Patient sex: M
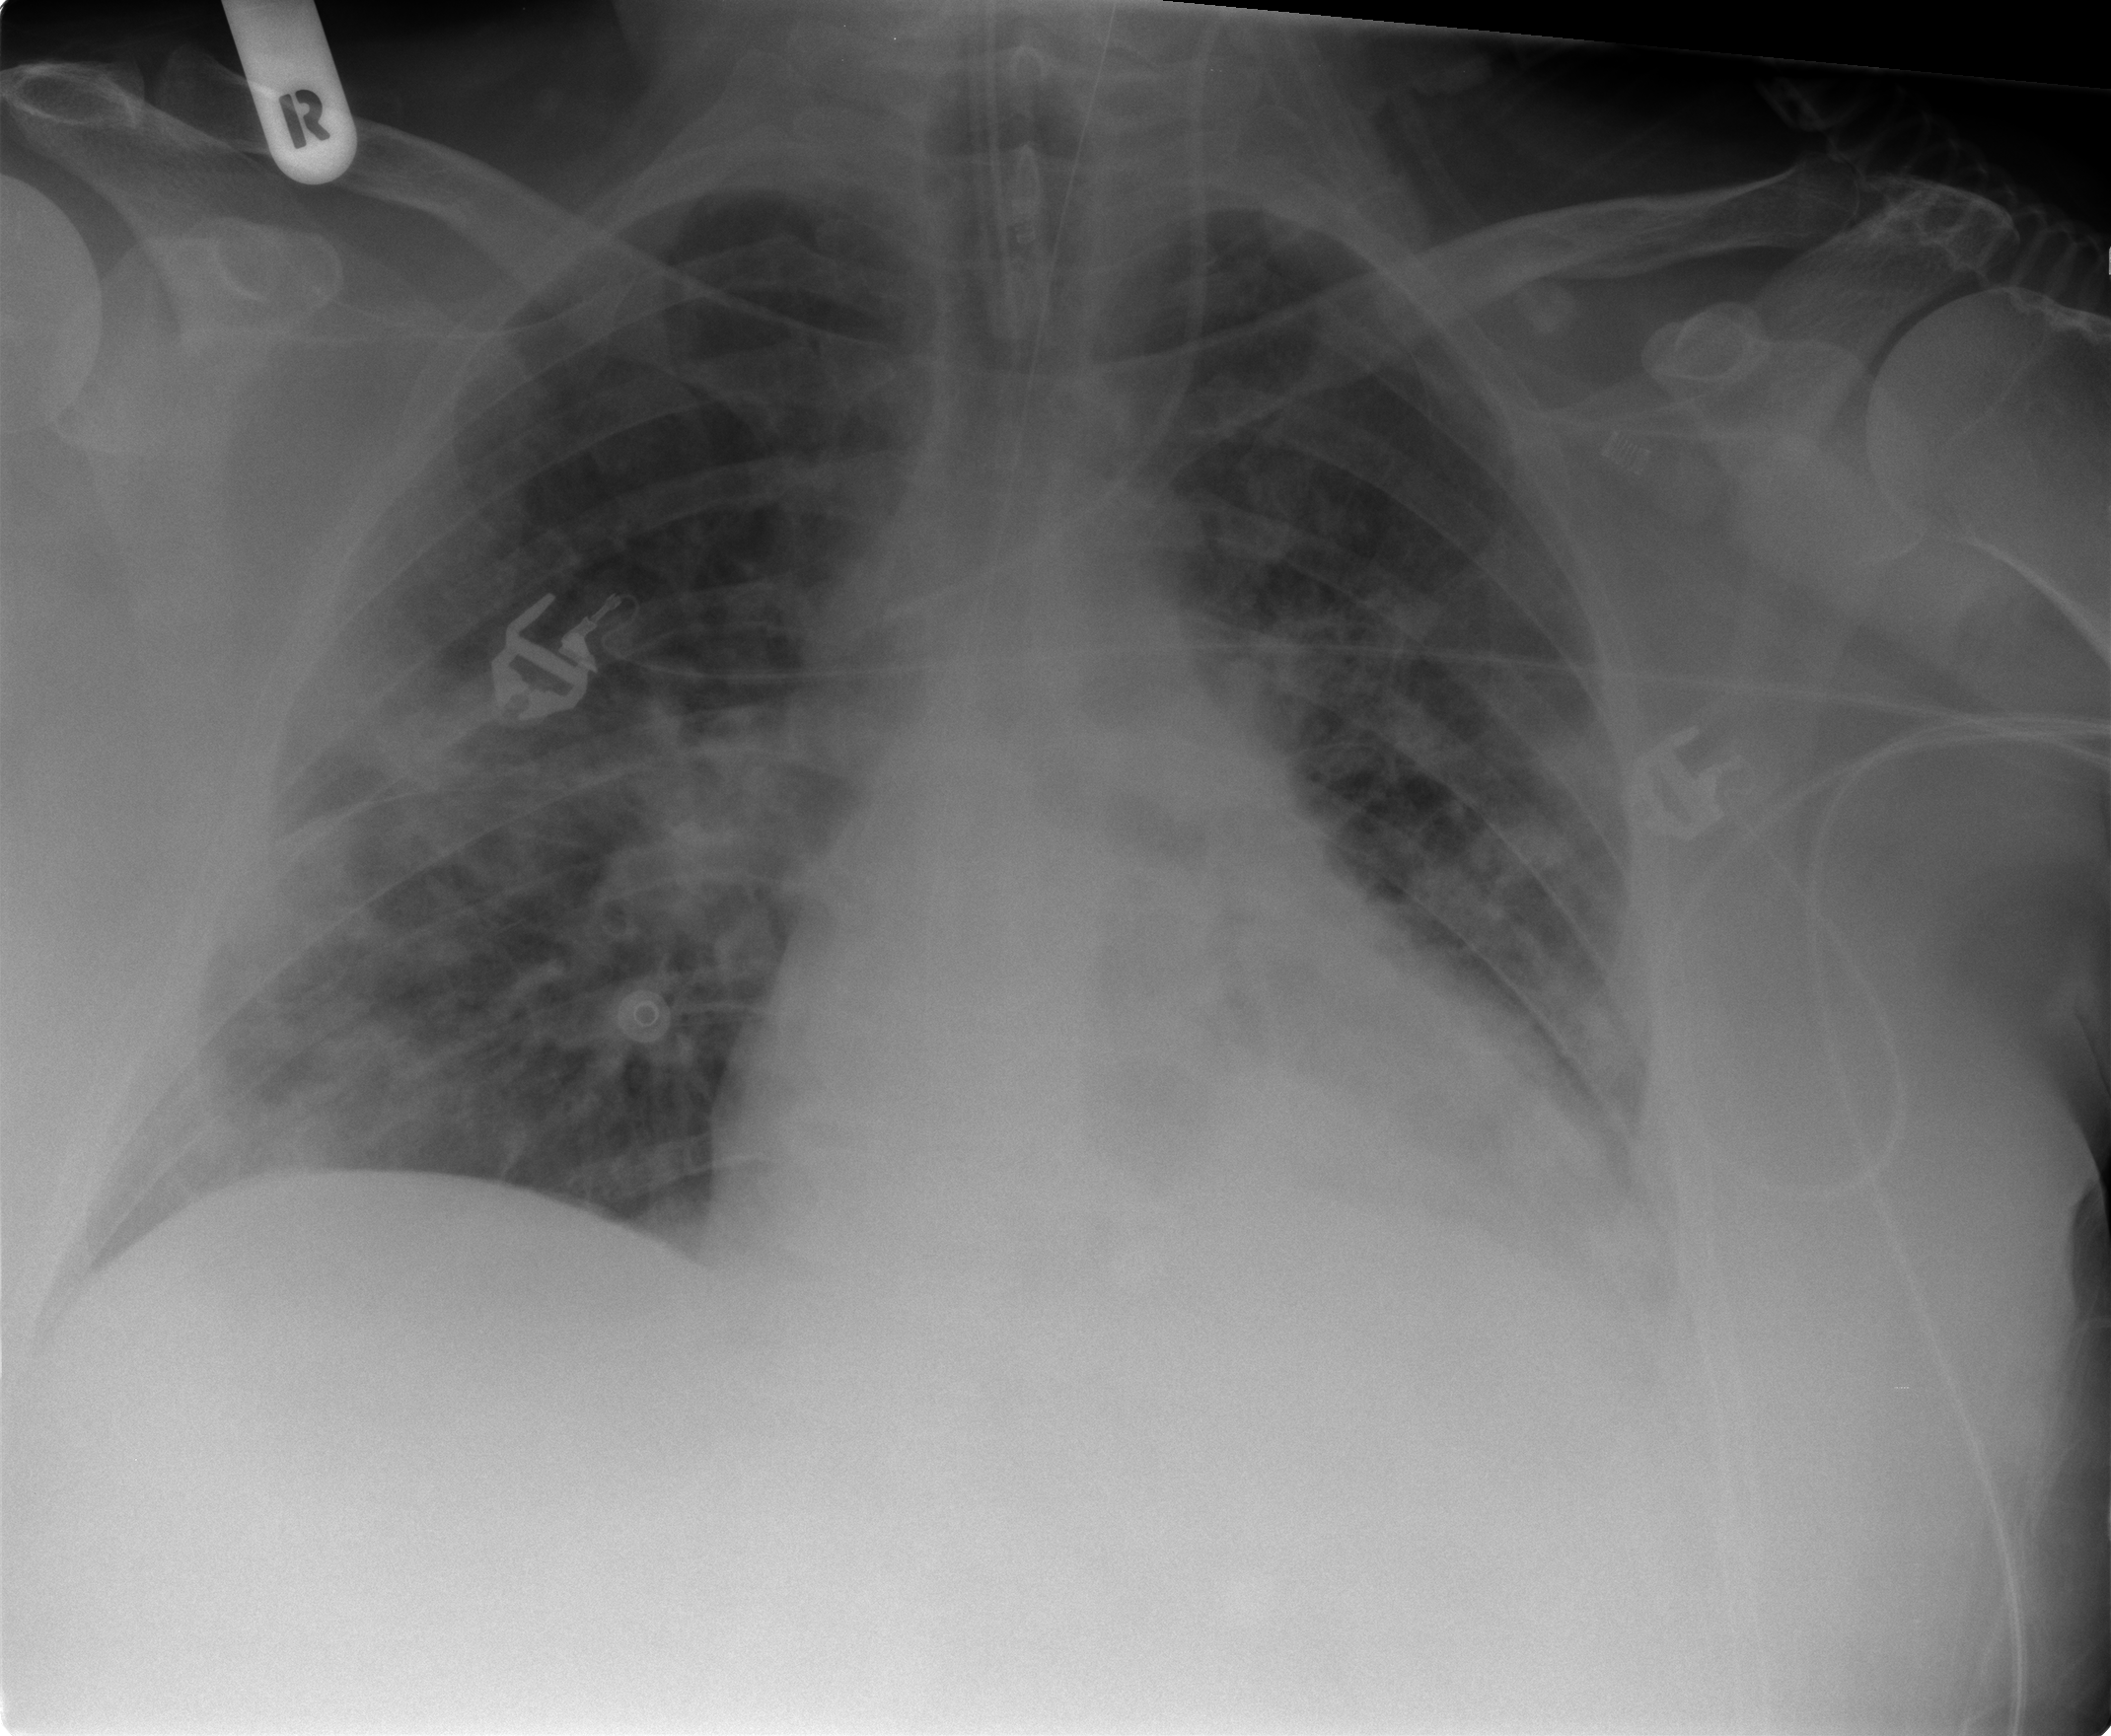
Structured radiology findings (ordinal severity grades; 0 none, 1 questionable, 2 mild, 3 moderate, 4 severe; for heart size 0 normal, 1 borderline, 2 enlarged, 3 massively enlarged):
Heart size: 0
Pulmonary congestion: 2
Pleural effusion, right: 1
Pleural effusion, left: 2
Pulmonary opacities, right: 3
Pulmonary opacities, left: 3
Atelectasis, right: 2
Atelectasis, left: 2